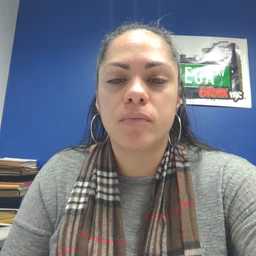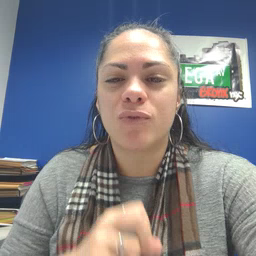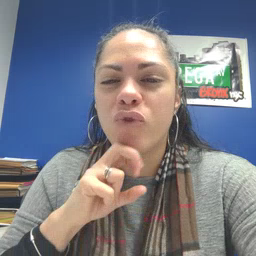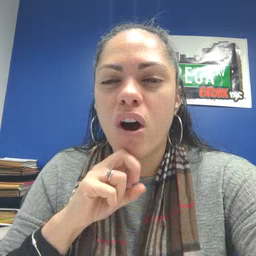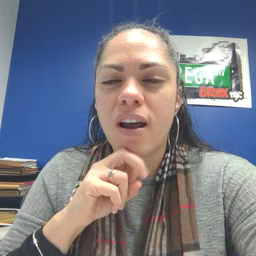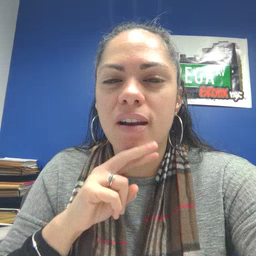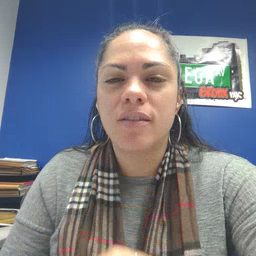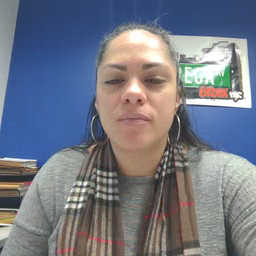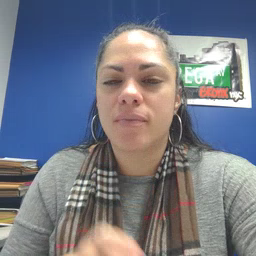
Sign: frog